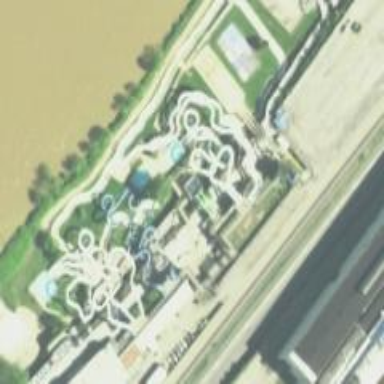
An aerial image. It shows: Canal with water slide attraction.